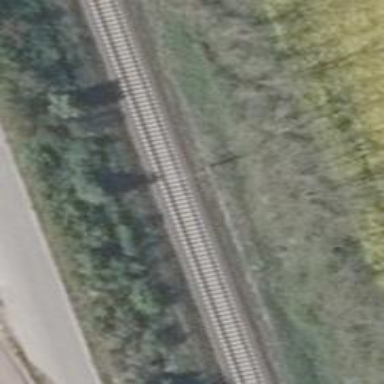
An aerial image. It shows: Railway milestone with catenary mast.